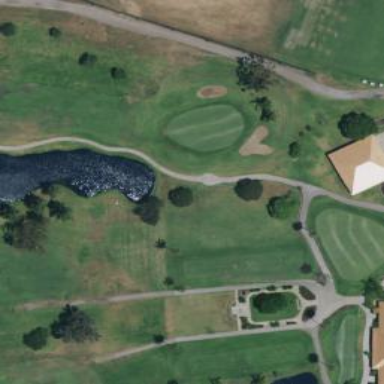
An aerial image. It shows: Path for golf carts.